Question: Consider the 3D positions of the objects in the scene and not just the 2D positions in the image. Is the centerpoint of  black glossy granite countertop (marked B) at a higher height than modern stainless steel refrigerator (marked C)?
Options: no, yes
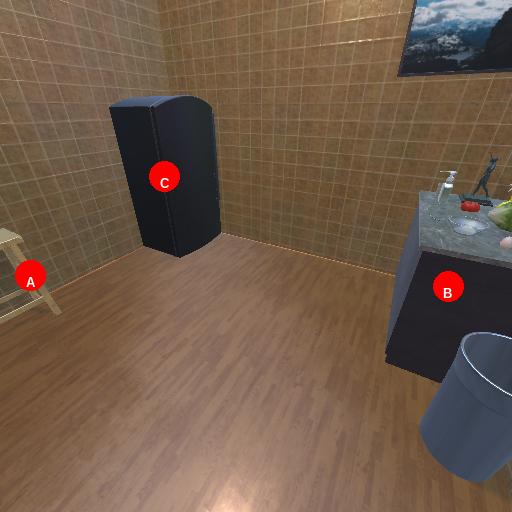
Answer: no